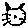
Label: cat